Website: walmart
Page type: customer-info-address
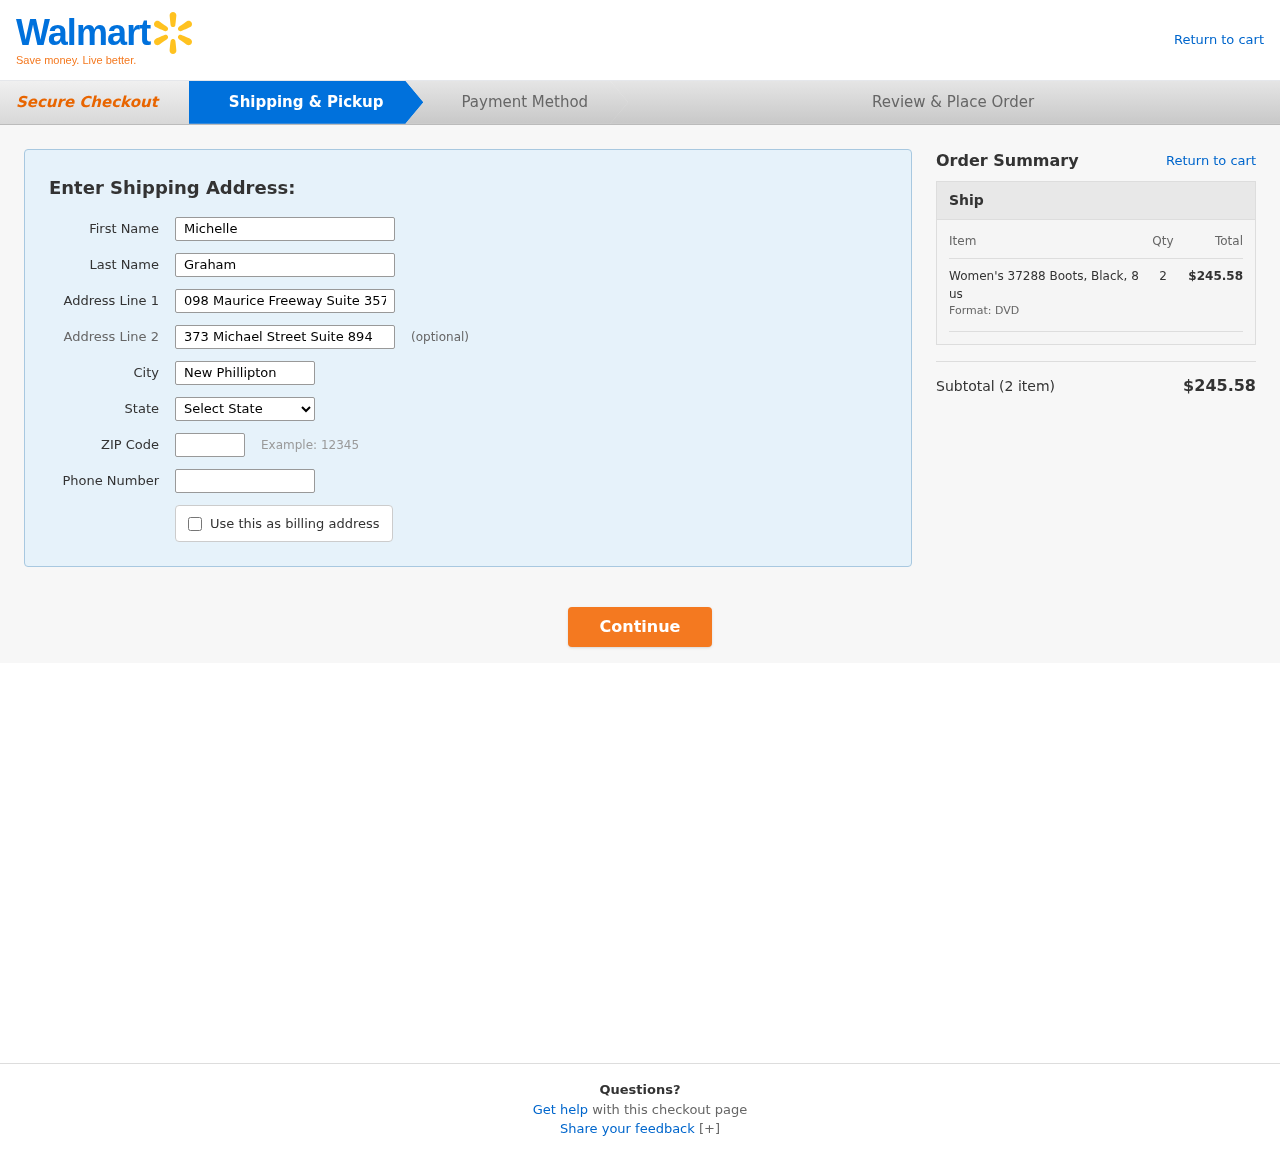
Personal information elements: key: PII_CITY
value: New Phillipton
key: PII_FIRSTNAME
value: Michelle
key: PII_LASTNAME
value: Graham
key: PII_PHONE
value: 7163177792
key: PII_POSTCODE
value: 22893
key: PII_STATE
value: Oklahoma
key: PII_STREET
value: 098 Maurice Freeway Suite 357
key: PII_STREET2
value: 373 Michael Street Suite 894
Product elements: key: PRODUCT1_NAME
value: Women's 37288 Boots, Black, 8 us
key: PRODUCT1_QUANTITY
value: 2
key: PRODUCT1_LINE_TOTAL
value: $245.58
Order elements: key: ORDER_NUM_ITEMS
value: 2
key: ORDER_SUBTOTAL
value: $245.58